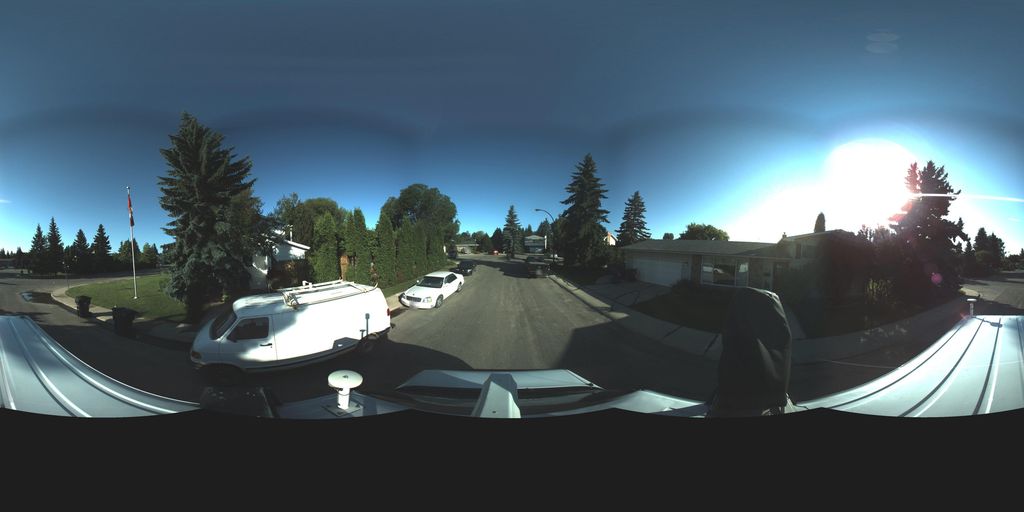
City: saskatoon